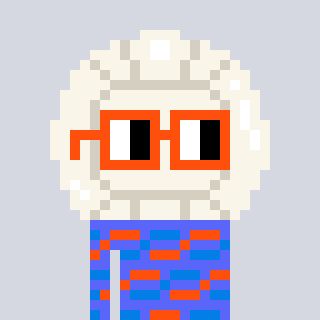
a pixel art character with square orange glasses, a volleyball-shaped head and a purple-colored body on a cool background